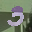
Label: 3